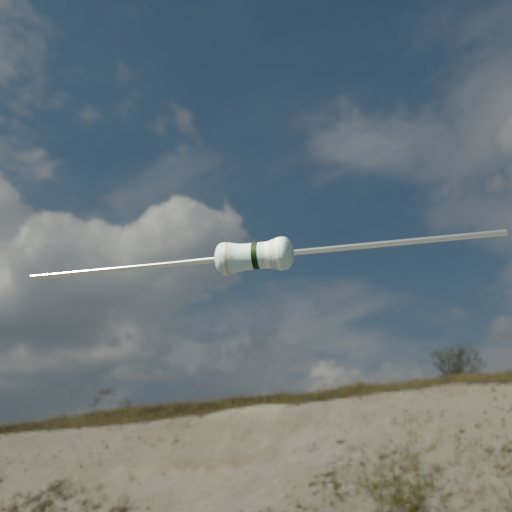
Resistor colour bands (in order): silver, black, white, white